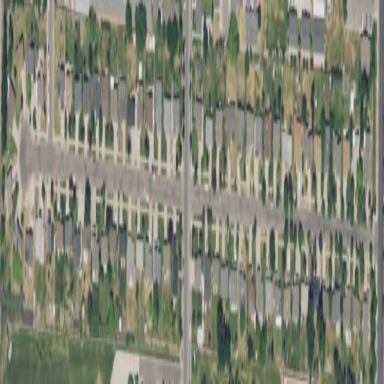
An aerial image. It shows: Residential area composed of single-family homes.